Field crop: maize
Growth stage: 2
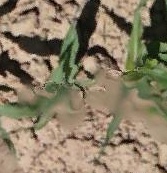
Species: maize